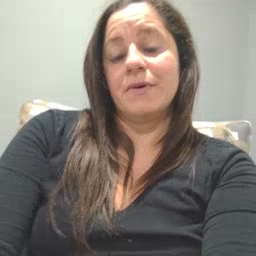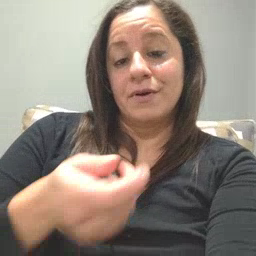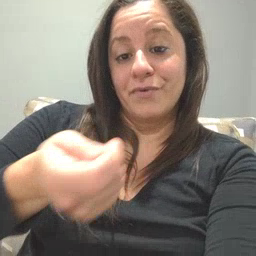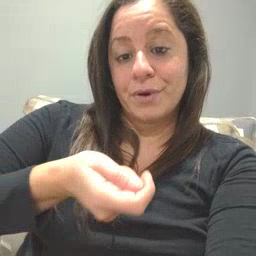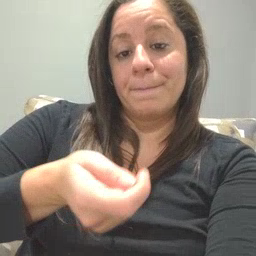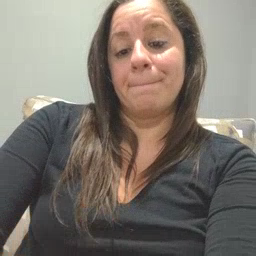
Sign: vacuum